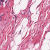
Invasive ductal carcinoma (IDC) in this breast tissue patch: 0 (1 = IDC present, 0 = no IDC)